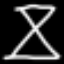
Label: hourglass